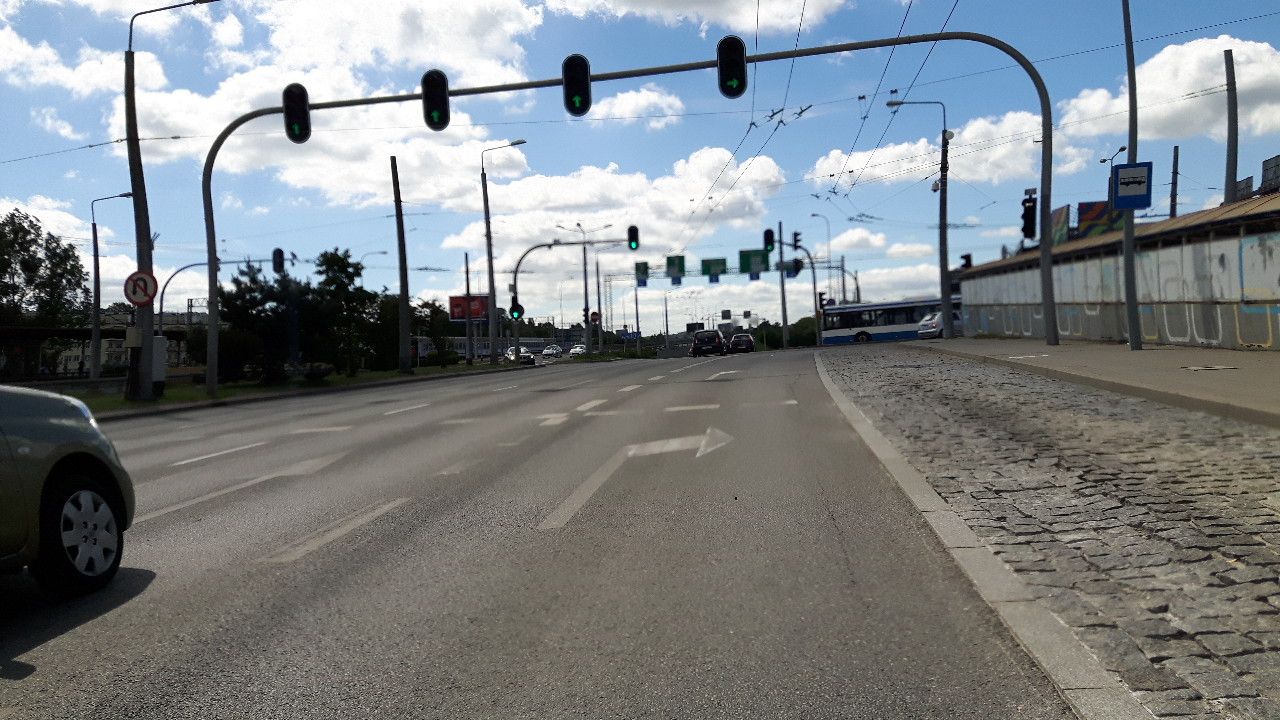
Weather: clear
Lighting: day
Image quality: good
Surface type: cycling surface
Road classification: bus_stop
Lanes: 4, 3
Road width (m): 12.0
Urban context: urban centre
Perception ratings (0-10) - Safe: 1.11, Lively: 4.86, Beautiful: 4.32, Boring: 5.77, Depressing: 5.18, Wealthy: 1.33